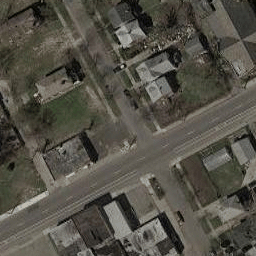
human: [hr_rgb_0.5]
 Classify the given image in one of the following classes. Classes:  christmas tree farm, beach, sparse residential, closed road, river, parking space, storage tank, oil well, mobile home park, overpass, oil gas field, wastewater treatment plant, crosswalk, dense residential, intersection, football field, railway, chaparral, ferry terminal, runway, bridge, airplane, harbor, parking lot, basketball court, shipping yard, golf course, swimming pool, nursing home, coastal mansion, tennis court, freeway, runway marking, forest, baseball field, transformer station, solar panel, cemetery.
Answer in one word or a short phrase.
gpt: intersection